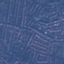
Land use / land cover: Residential